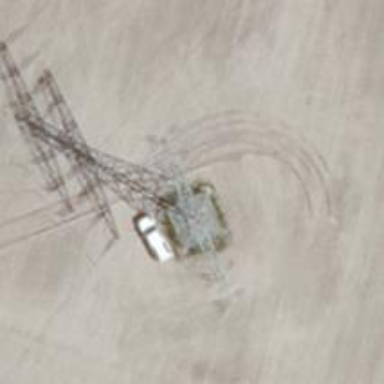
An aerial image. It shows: Three power lines with cables.